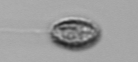
Label: Pseudochattonella_farcimen